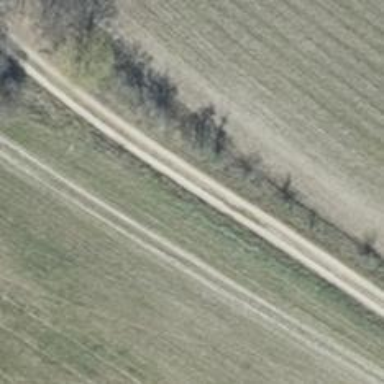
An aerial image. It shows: Sandy track road with grade 4 track type.